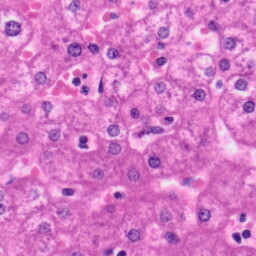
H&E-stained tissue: Liver